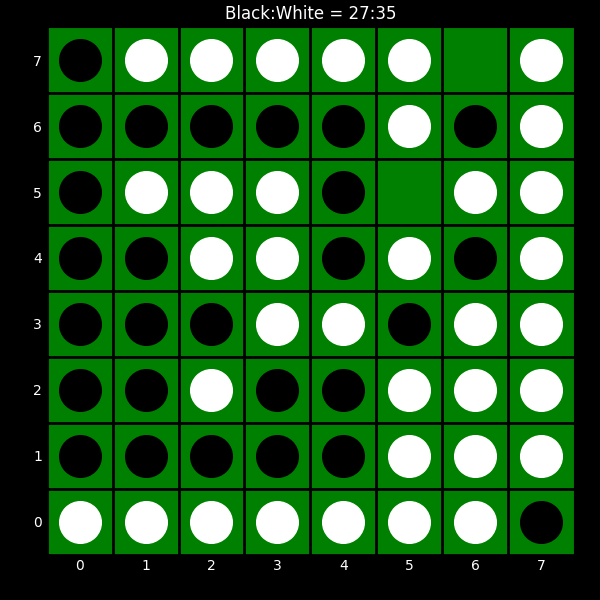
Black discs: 27
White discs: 35